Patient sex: M
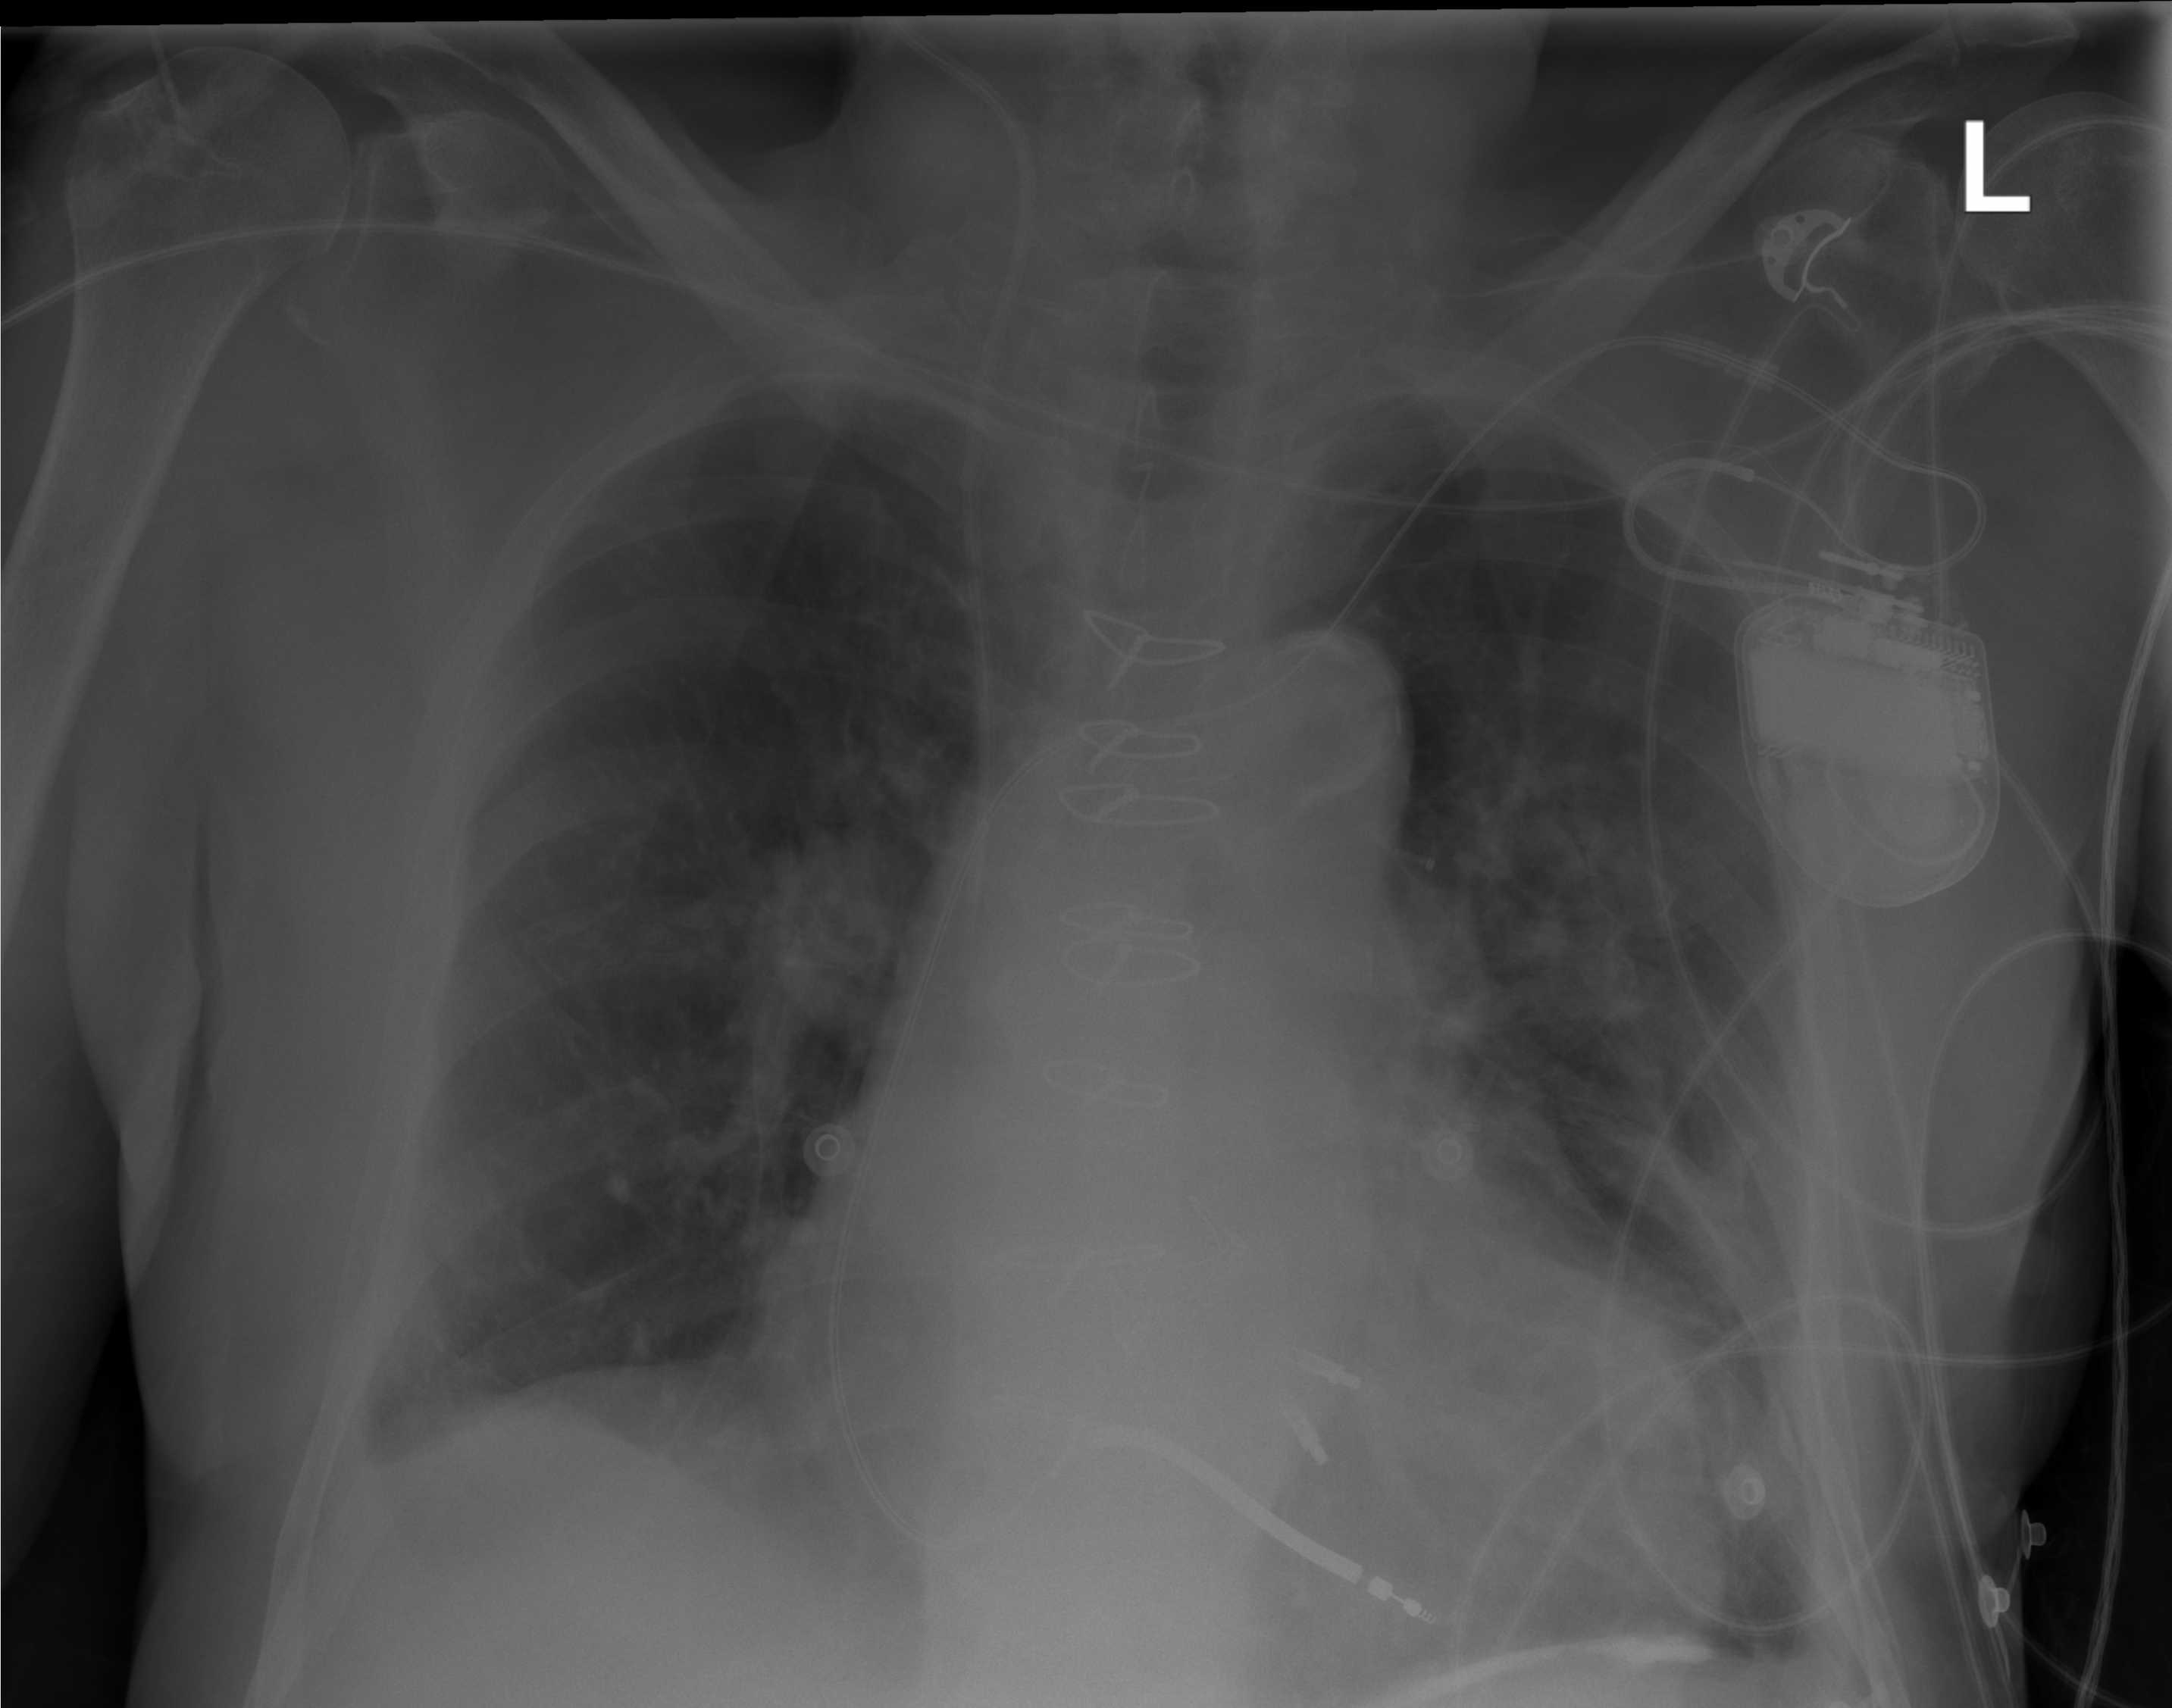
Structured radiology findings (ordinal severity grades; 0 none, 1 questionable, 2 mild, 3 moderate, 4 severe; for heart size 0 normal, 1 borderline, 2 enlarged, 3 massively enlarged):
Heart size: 2
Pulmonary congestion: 2
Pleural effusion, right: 2
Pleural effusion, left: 2
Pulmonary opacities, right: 0
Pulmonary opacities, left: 0
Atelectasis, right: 0
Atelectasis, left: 2